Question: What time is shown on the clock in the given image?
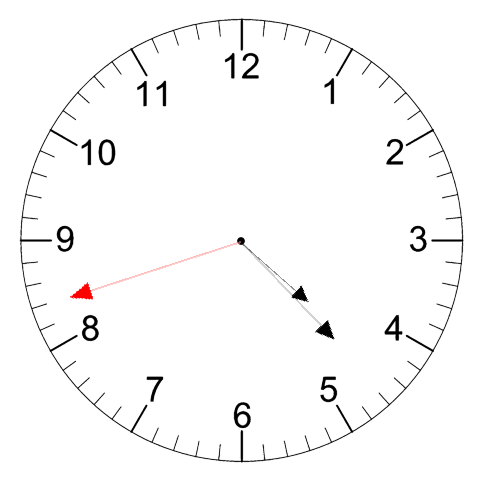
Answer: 04:22:42